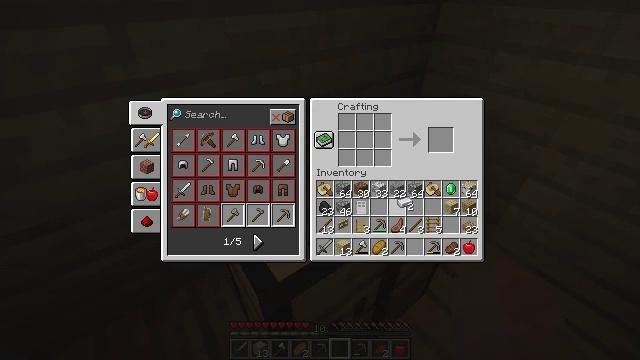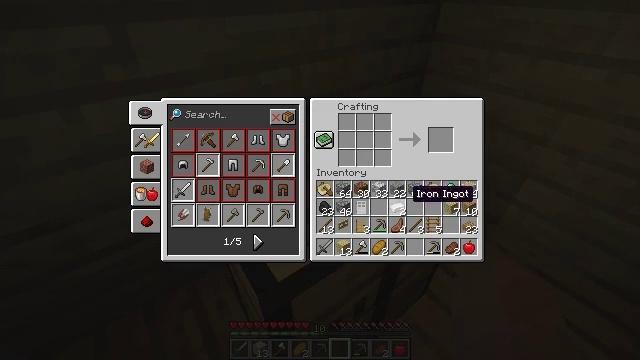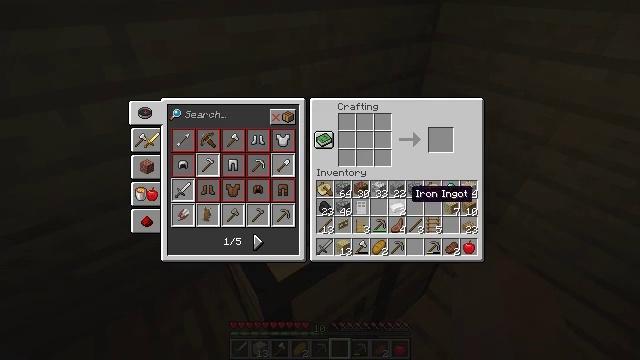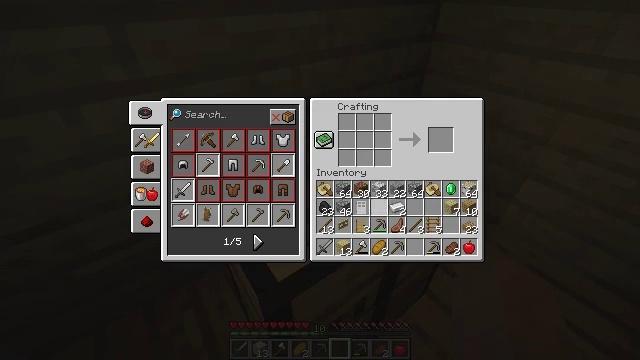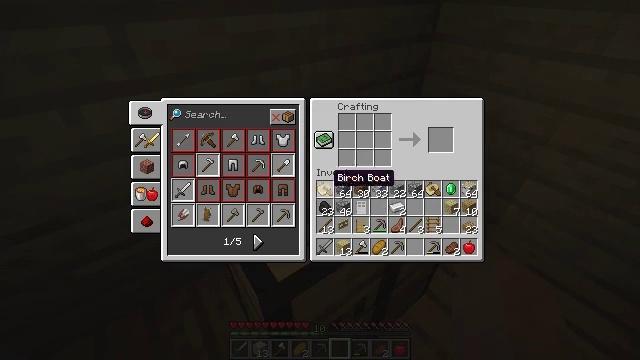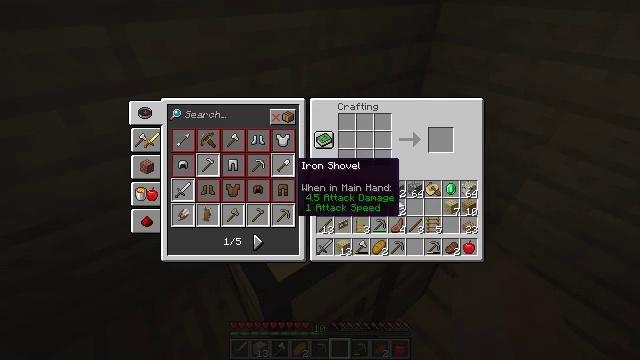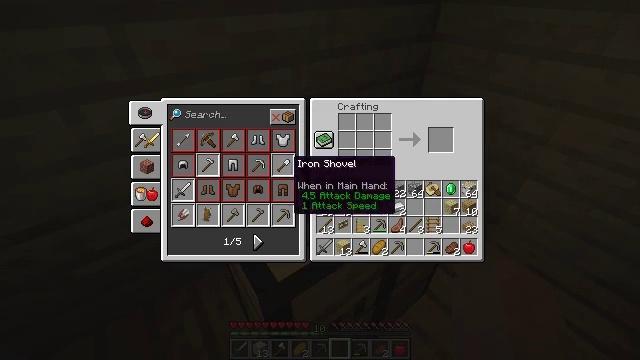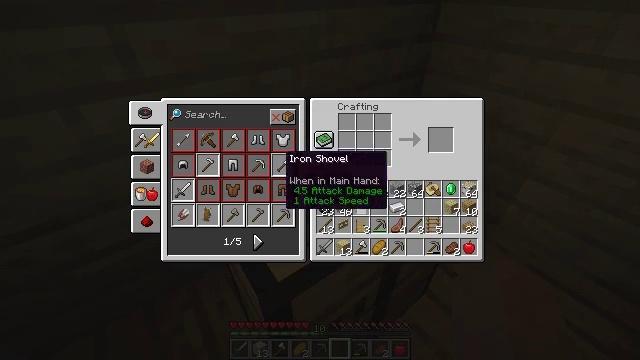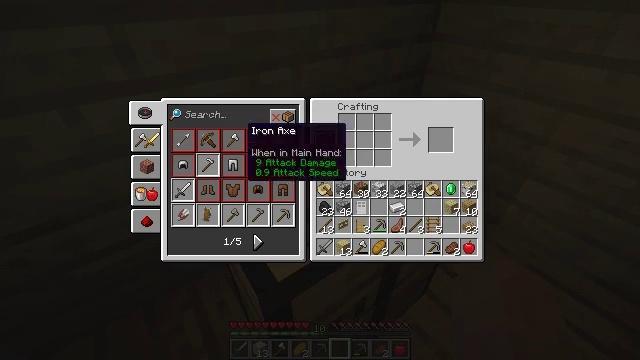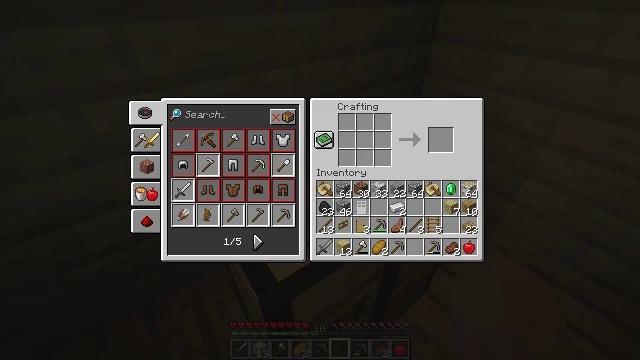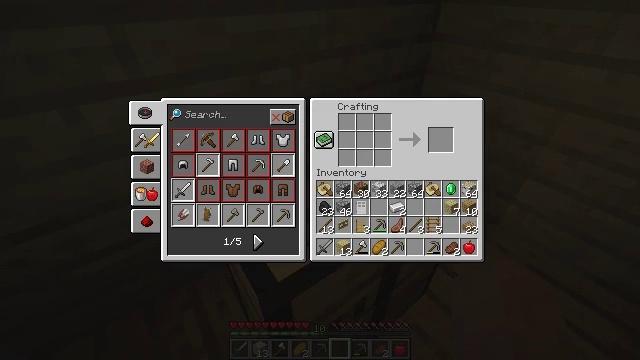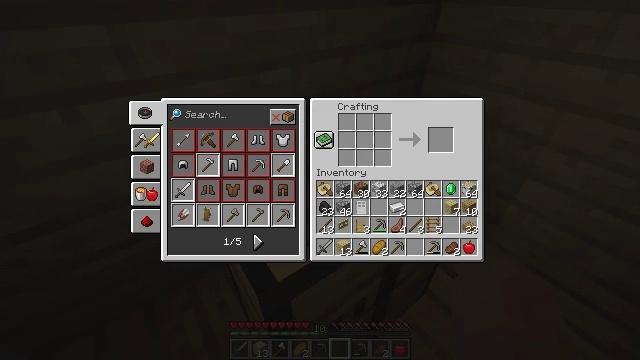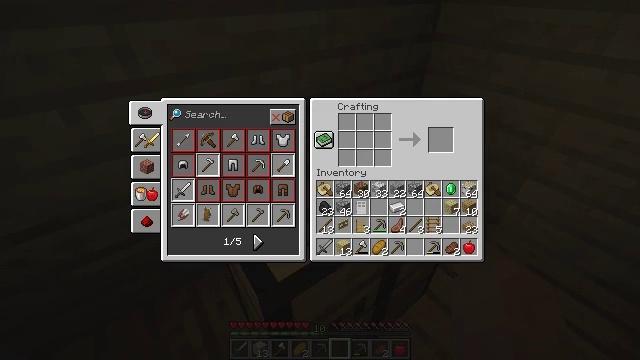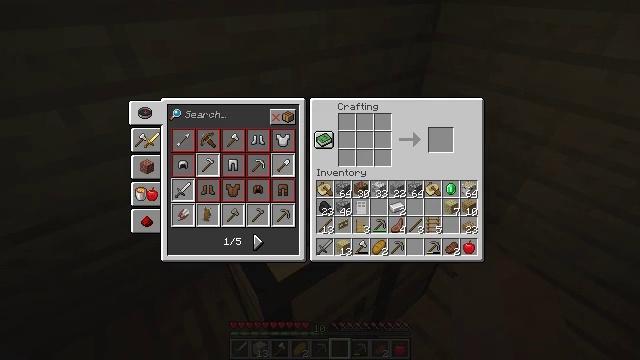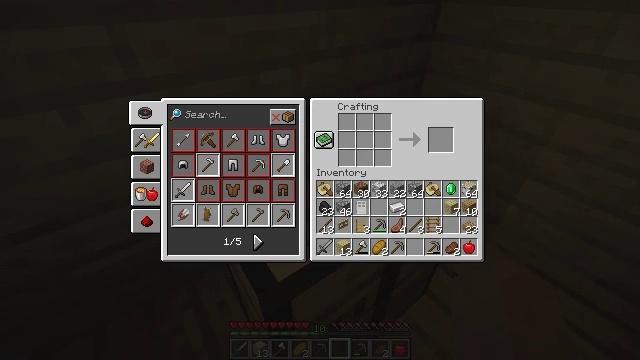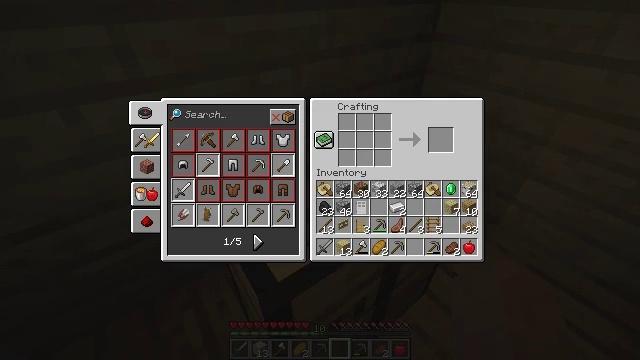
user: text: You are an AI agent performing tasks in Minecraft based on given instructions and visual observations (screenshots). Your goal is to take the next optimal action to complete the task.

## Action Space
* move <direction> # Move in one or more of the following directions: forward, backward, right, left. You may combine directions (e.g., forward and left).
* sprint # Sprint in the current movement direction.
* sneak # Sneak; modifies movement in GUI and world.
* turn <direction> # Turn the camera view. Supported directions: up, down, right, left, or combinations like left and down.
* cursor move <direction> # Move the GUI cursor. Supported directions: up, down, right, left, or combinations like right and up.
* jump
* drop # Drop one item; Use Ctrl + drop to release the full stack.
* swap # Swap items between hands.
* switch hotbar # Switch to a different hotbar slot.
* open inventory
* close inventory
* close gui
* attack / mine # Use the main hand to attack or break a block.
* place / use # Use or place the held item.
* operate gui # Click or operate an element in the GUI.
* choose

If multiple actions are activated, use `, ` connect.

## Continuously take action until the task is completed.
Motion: motion action
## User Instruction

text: Use two iron ingots to get shears.
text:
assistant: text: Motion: no_op
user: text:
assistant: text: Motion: no_op
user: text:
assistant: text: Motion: cursor move left
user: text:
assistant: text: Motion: cursor move left and up
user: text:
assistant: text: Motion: cursor move left and up
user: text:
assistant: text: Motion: no_op
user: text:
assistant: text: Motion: cursor move left
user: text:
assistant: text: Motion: cursor move left and up
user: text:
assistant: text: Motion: cursor move left and up
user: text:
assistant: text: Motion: cursor move left
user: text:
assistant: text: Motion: no_op
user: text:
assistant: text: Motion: no_op
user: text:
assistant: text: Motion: no_op
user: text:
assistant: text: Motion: no_op
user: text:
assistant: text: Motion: no_op
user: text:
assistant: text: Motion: no_op
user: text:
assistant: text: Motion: no_op
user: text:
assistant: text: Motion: no_op
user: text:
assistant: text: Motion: operate gui
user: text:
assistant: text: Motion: operate gui
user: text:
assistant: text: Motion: operate gui
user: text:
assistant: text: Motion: no_op
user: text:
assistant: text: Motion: no_op
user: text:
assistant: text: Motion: no_op
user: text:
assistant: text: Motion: no_op
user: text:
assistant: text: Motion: no_op
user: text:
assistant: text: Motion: no_op
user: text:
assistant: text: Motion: no_op
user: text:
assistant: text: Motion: no_op
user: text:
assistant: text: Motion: no_op